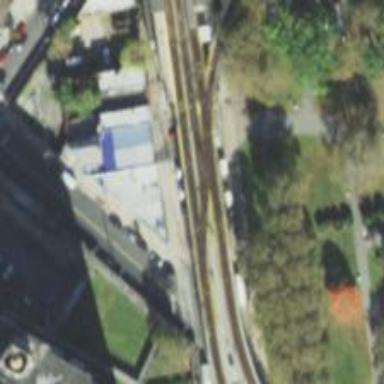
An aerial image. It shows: Bridge over electrified rail tracks leading to service yard.